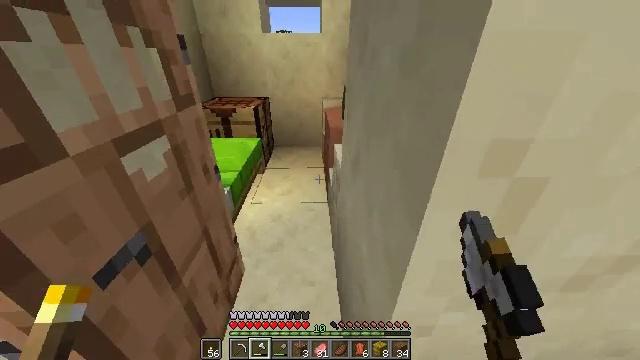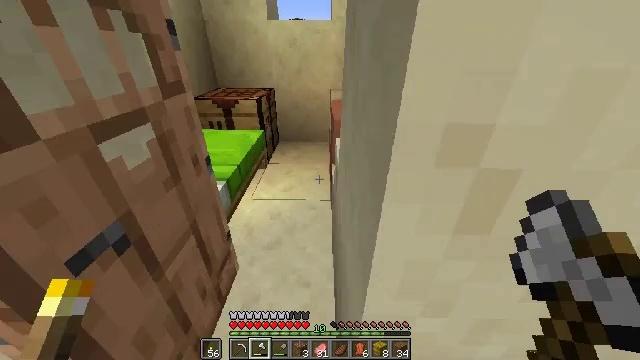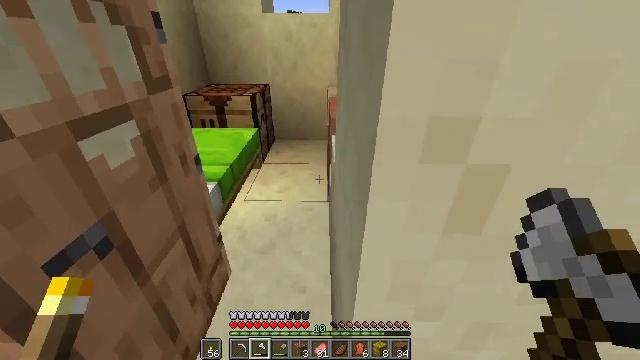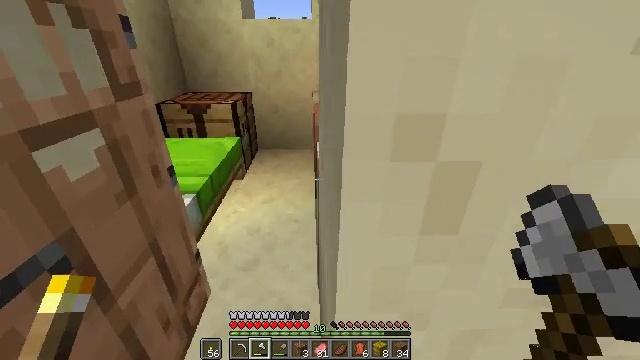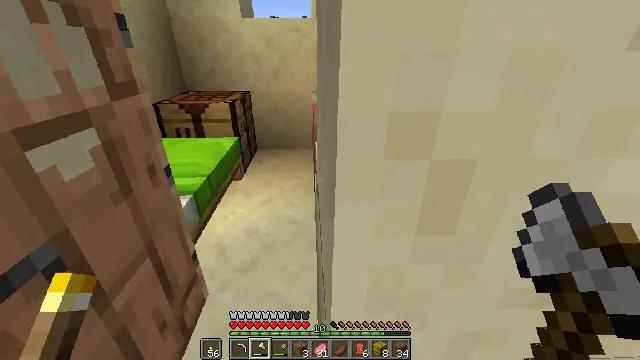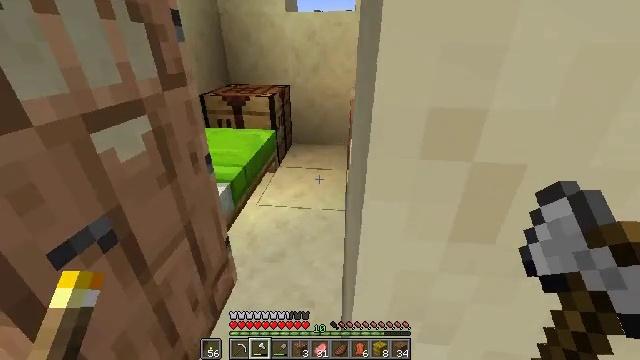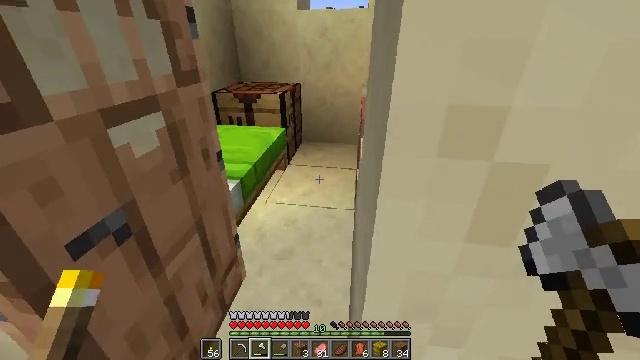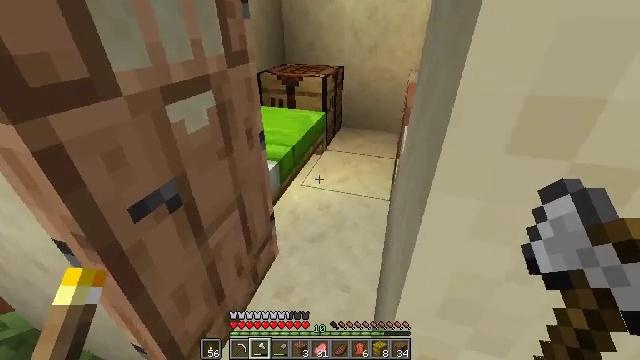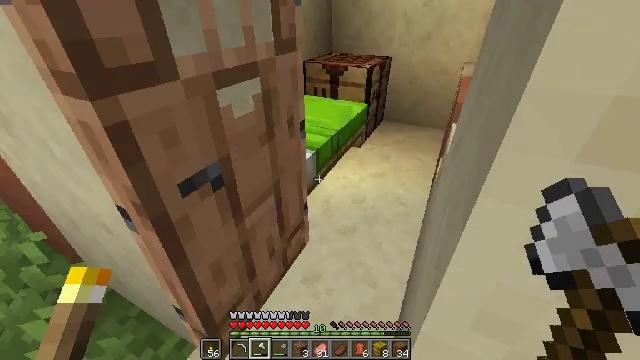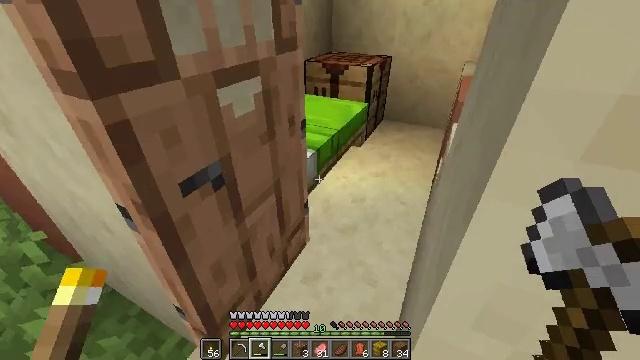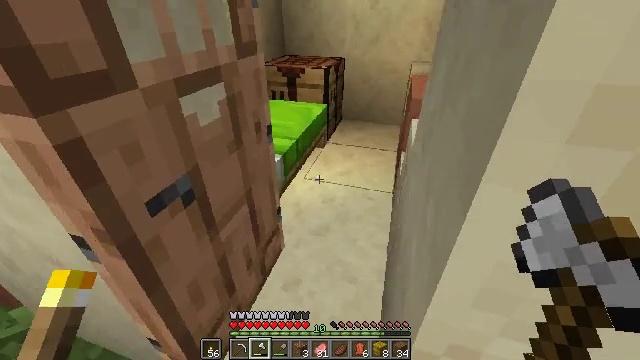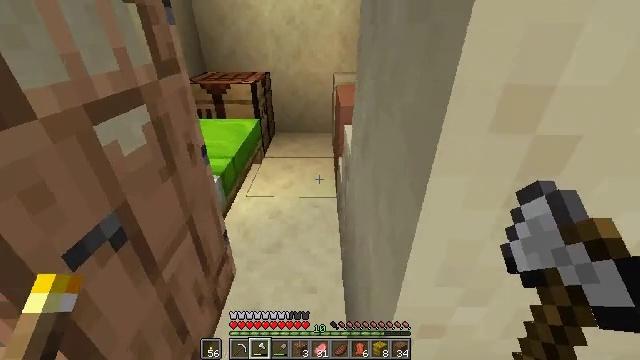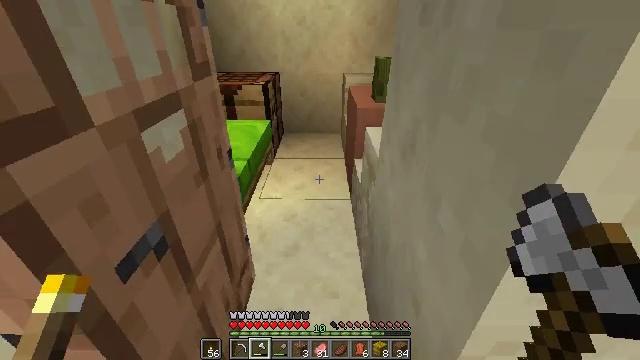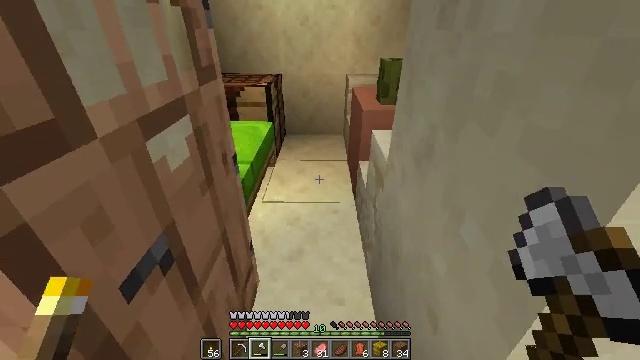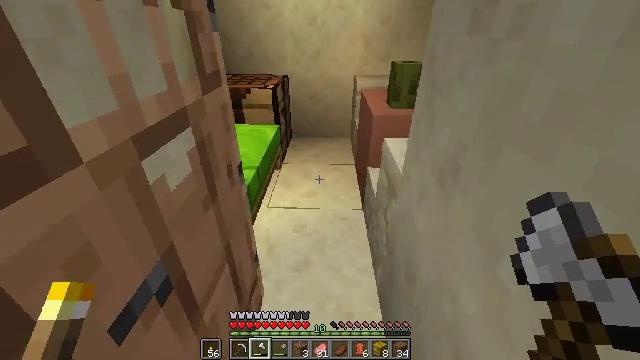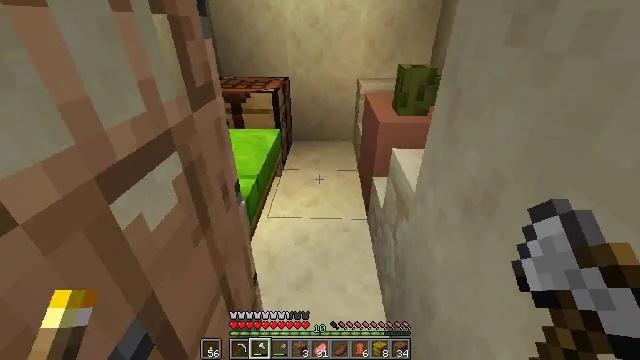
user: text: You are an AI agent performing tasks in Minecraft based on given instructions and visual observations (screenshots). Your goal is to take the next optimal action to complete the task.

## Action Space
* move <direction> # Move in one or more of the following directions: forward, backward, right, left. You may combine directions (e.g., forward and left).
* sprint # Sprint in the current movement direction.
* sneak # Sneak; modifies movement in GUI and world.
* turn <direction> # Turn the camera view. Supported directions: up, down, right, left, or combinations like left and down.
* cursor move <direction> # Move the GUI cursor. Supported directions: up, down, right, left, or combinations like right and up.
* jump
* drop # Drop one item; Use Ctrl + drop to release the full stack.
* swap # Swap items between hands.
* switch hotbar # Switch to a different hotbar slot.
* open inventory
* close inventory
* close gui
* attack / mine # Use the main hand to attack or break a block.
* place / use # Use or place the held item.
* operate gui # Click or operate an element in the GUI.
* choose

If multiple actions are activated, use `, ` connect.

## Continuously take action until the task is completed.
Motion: motion action
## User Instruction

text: Mine the sandstone wall.
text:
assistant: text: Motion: move forward, sprint, turn left
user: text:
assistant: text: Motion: move forward, sprint
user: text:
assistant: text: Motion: move forward, sprint, turn right and up
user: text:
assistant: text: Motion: move forward, sprint
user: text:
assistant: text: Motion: move forward, turn left
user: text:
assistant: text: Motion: move forward, turn left
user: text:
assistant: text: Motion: turn left and down
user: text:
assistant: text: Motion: turn left and down
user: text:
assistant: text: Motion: no_op
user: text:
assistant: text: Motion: move left, turn right
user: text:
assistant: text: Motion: move forward and move left, turn right and up
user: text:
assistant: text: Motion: move forward
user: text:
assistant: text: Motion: move forward
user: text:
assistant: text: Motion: move forward, turn left
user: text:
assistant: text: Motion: move forward
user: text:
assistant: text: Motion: move forward
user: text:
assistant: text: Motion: move forward
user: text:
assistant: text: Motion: move forward and move left
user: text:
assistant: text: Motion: move forward and move left, turn right
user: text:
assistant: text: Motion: move forward and move left, turn right
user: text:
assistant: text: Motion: move forward, turn right
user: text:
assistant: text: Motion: move forward, turn left
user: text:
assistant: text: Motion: move forward, turn left and down
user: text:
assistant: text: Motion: move left, turn left
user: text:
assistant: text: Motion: move back and move left, turn left
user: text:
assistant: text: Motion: move back and move left, turn left and down
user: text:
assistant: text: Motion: move back and move left, turn left and down
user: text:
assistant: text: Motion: move left
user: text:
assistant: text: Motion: move left, turn left
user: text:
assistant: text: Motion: move left, turn left and up